Question: I'm trying to create a chart with volume on y-axis and app week on x-axis. However, plotting using ggplot results in a misalignment on my chart. I've researched proposed solutions by tweaking limits and the expand functions but still can't seem to get the desired outcome.
Below is my code to generate the chart:
'''
min_date = min(Data2$Week)
max_date = max(Data2$Week)
lims = c(min_date,max_date)
a = {Data2 %>%
mutate(facet=ifelse(ChartGroup=='Test1','Test','Control')) %>%
ggplot(aes(x=Week, y=Volume, group=ChartGroup, color=ChartGroup)) +
geom_line() + geom_point() + facet_grid(facet~.,scales='free_y') +
theme( axis.text.x = element_text(angle = 90)) +
labs(title="Volume") +
labs(x= "Week") +
labs(y ="Volume") +
scale_x_date(breaks=date_breaks("week"),
labels = date_format("%Y-%m-%d"),
limits=lims,
expand = c(0,0))}
'''
Here's some sample data:
'''
structure(list(ChartGroup = c("Test1", "Test1", "Test1", "Test1",
"Test1", "Test1", "Test1", "Test1", "Test1", "Test1", "Test1",
"Test1", "Test1", "Test1", "Test1", "Test1", "Test1", "Test1",
"Test1", "Test1", "Test1", "Test1", "Test1", "Test1", "Test1",
"Test", "Test", "Test", "Test", "Test", "Test", "Test", "Test",
"Test", "Test", "Test", "Test", "Test", "Test", "Test", "Test",
"Test", "Test", "Test", "Test", "Test", "Test", "Test", "Test",
"Test", "Test", "Test", "Test", "Test", "Test", "Test", "Test",
"Test", "Test", "Test", "Test", "Test", "Test", "Test", "Test",
"Test", "Test", "Test", "Test", "Test", "Test", "Test", "Test",
"Test", "Test"), Week = c("12/28/2017", "1/4/2018", "1/11/2018",
"1/18/2018", "1/25/2018", "2/1/2018", "2/8/2018", "2/15/2018",
"2/22/2018", "3/1/2018", "3/8/2018", "3/15/2018", "3/22/2018",
"3/29/2018", "4/5/2018", "4/12/2018", "4/19/2018", "4/26/2018",
"5/3/2018", "5/10/2018", "5/17/2018", "5/24/2018", "5/31/2018",
"6/7/2018", "6/14/2018", "12/28/2017", "12/28/2017", "1/4/2018",
"1/4/2018", "1/11/2018", "1/11/2018", "1/18/2018", "1/18/2018",
"1/25/2018", "1/25/2018", "2/1/2018", "2/1/2018", "2/8/2018",
"2/8/2018", "2/15/2018", "2/15/2018", "2/22/2018", "2/22/2018",
"3/1/2018", "3/1/2018", "3/8/2018", "3/8/2018", "3/15/2018",
"3/15/2018", "3/22/2018", "3/22/2018", "3/29/2018", "3/29/2018",
"4/5/2018", "4/5/2018", "4/12/2018", "4/12/2018", "4/19/2018",
"4/19/2018", "4/26/2018", "4/26/2018", "5/3/2018", "5/3/2018",
"5/10/2018", "5/10/2018", "5/17/2018", "5/17/2018", "5/24/2018",
"5/24/2018", "5/31/2018", "5/31/2018", "6/7/2018", "6/7/2018",
"6/14/2018", "6/14/2018"), Volume = c(<PHONE>, 885.410888,
<PHONE>, 940.204851, <PHONE>, <PHONE>, <PHONE>,
<PHONE>, <PHONE>, <PHONE>, <PHONE>, <PHONE>,
<PHONE>, <PHONE>, <PHONE>, <PHONE>, <PHONE>,
<PHONE>, <PHONE>, <PHONE>, 1206.52614, <PHONE>,
1028.85108, <PHONE>, <PHONE>, <PHONE>, 19263.34329,
20263.55385, <PHONE>, 36268.79244, <PHONE>, 46668.11793,
15634.93125, 25826.72827, 15203.71984, 11781.08351, 14527.59158,
45597.59167, <PHONE>, 46060.49379, 19793.76319, 58165.58381,
18497.82931, 48976.75836, 35195.1871, 32711.4056, 51272.6735,
17267.50781, 38880.17827, 31562.78799, 15184.4221, 33993.32688,
27081.21869, 53983.76112, 38520.25106, 49381.99962, <PHONE>,
<PHONE>, <PHONE>, 15473.37447, 21542.29983, 35065.2121,
26370.52407, <PHONE>, <PHONE>, 50594.20126, 14232.09825,
38125.67594, 36392.11016, 15048.03106, 25569.13761, <PHONE>,
25366.02593, 25365.96216, 236.938689)), class = "data.frame", row.names = c(NA,
-75L))
'''
Below is the resulting chart. Min date is 12-28-2017 and max date is 06-14-2018. However, the axis labels do not start or end on those days.
Resulting image of chart on R:

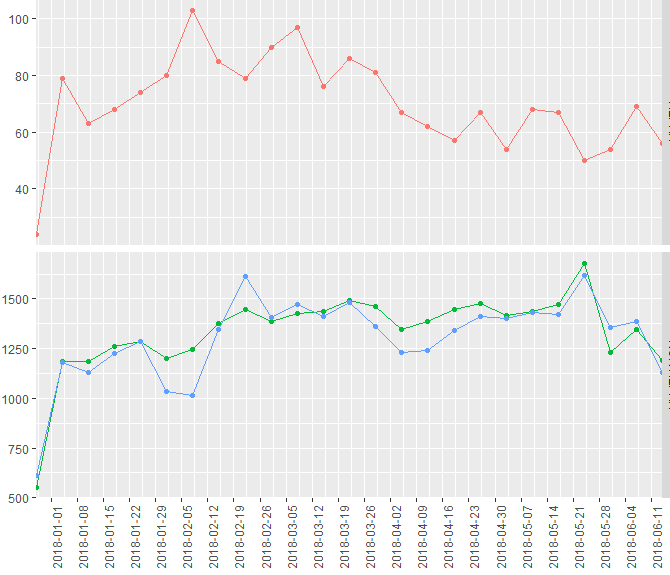
Answer: Two main fixes here. First is that your column 'Week' is not recognized as a date, so fix that first:
'''
Data2$Week <- as.Date(Data2$Week, format="%m/%d/%Y")
'''
Second, arguments in 'scale_x_date()' weren't quite right. Revised plotting code below should get you what you're looking for.
'''
ggplot(a, aes(x=Week, y=Volume, group=ChartGroup, color=ChartGroup)) +
geom_line() +
geom_point() +
facet_grid(facet~.,scales='free_y') +
theme(axis.text.x = element_text(angle = 90)) +
labs(title="Volume") +
labs(x= "Week") +
labs(y ="Volume") +
scale_x_date(breaks = seq(as.Date(lims[1]), as.Date(lims[2]), by="1 week"), date_labels = "%Y-%m-%d")
'''
<URL>